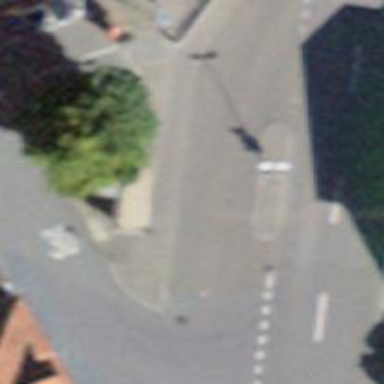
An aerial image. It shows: Bus stop with sheltered platform for public transport.